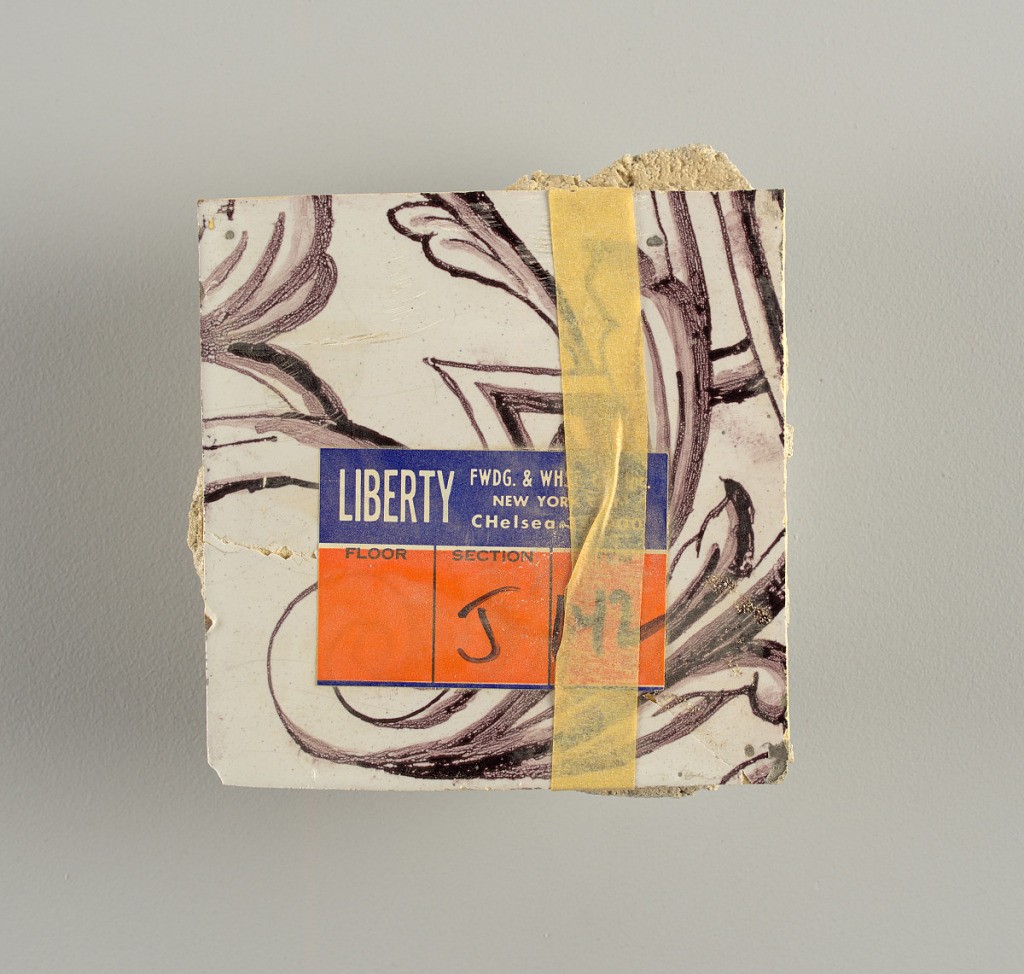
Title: Wall facing
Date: ca. 1725
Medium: tin-glazed earthenware, underglaze
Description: Two vertical rectangles, twenty-three tiles high.  A) Nine tiles wide at top; seven tiles wide at bottom.  B) Ten and one-half tiles wide.

Arabesque design of foliage.  A) with centered figure of Justice under a canopy.  B) with centered urn.